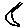
Label: moon